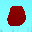
Label: 0